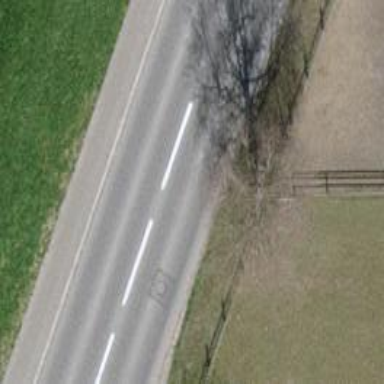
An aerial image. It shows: Primary highway.